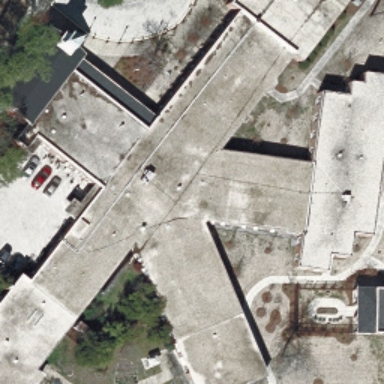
There are some building with grey roofs .